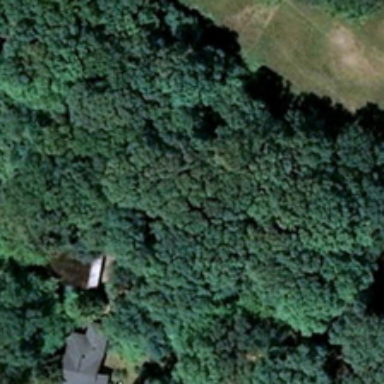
Many spring green plants in it while with a road besides .